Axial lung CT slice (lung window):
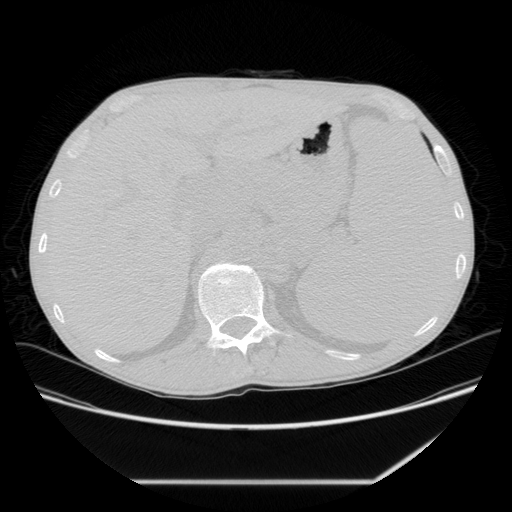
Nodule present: no